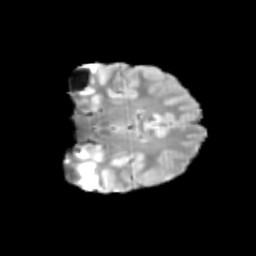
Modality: T2w
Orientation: coronal
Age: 13
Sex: male
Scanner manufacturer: siemens
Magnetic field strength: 3 T
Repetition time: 3.8 s
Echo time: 0.07 s